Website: home-depot
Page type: account-dashboard
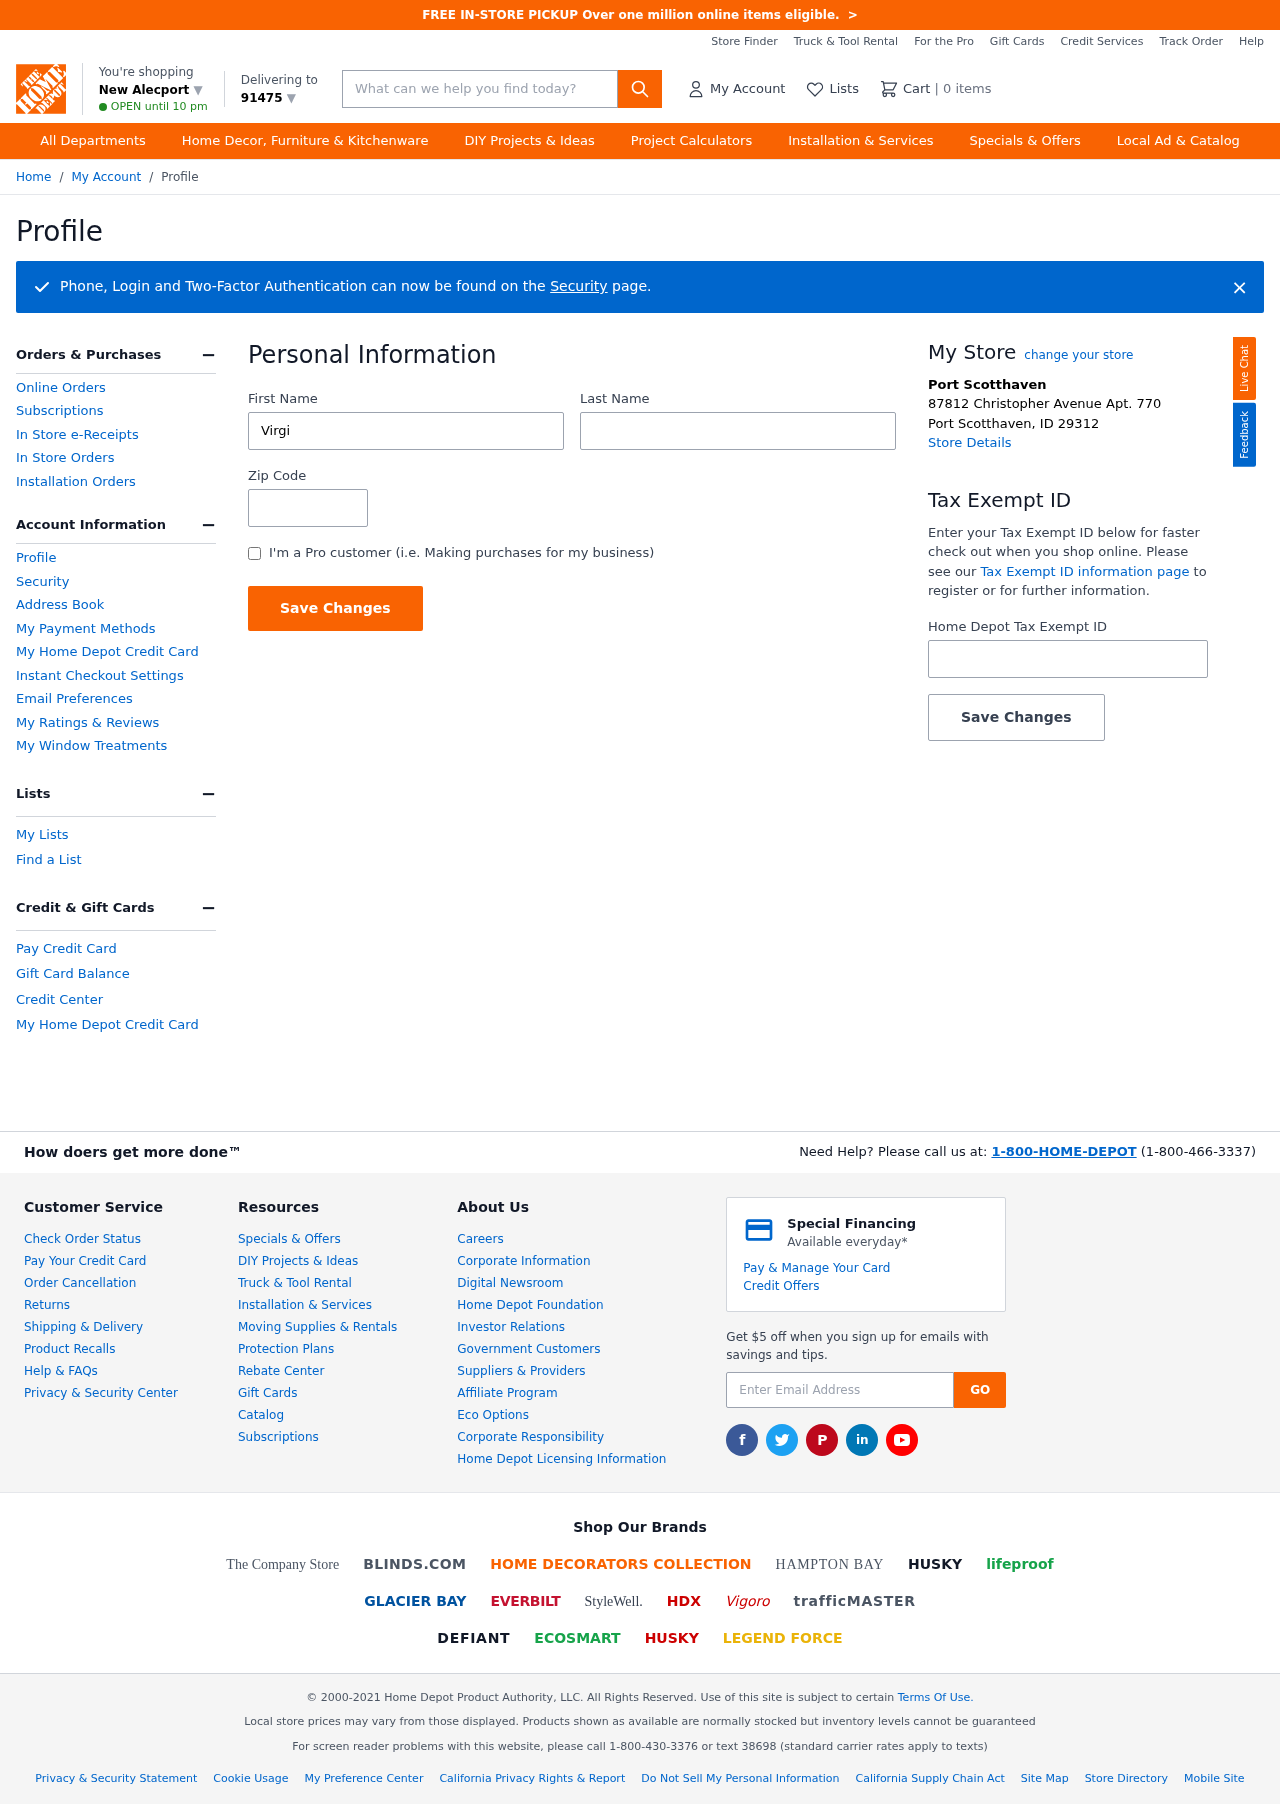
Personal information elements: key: PII_CITY
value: New Alecport ▼
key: PII_FIRSTNAME
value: Virginia
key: PII_LASTNAME
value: Little
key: PII_LOCATION1_CITY
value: Port Scotthaven
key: PII_LOCATION1_CITY_STATE_ZIP
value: Port Scotthaven, ID 29312
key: PII_LOCATION1_STREET
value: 87812 Christopher Avenue Apt. 770
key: PII_POSTCODE
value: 91475 ▼
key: PII_POSTCODE
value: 91475
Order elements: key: ORDER_NUM_ITEMS
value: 0
Search elements: key: HEADER_SEARCH
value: What can we help you find today?